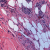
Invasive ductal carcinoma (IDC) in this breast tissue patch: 0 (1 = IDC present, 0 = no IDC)